Question: I have dbId and externalId in forge viewer. I want to get some value of properties object from this dbId and externalId. For example: Perimeter, Area, Volume, ...
What is the syntax to do that?

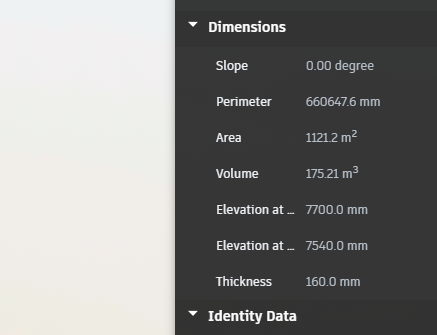
Answer: Once you have the DBID for the element which you can obtain with a viewer call to the selection of the object. 'viewer.getSelection()' will give you that DBID that we will use later.
You can use the method 'getProperties(dbid, callback)' For example something like this.
'''
var myDbid = viewer.getSelection();
viewer.getProperties(myDbid, function(e){
console.log('Entire object response ',e);
console.log('Properties ',e.properties)
});
'''
This should give you the information of the category you are looking for.